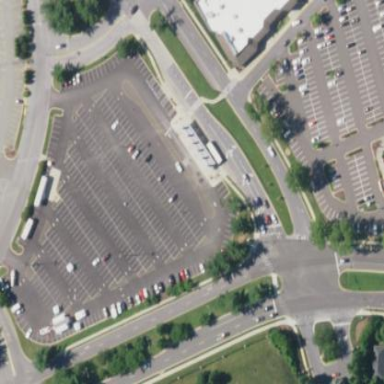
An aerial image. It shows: Parking area with park and ride facility.